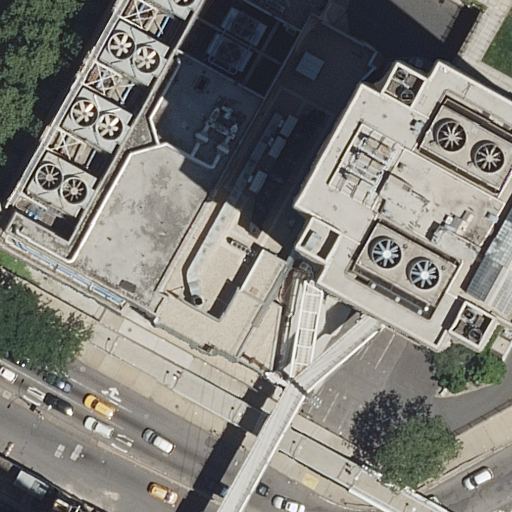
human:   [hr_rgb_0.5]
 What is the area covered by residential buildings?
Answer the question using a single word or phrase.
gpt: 4771m2

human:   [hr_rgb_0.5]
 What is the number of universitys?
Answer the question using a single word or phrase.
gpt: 1

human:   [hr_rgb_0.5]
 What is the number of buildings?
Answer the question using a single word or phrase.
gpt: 4

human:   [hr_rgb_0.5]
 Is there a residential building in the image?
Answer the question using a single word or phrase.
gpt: yes

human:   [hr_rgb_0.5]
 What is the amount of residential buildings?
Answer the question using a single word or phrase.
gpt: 4

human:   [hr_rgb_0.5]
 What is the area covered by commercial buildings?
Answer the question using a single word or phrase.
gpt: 0m2

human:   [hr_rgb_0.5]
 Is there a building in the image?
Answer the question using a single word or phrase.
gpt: yes

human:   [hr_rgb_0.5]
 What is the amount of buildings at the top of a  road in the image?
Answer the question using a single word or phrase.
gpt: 2

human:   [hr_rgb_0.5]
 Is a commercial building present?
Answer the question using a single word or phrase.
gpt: no

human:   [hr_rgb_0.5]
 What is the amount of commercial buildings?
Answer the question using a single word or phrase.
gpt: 0

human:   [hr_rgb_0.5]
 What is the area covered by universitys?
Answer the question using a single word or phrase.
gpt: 8295m2

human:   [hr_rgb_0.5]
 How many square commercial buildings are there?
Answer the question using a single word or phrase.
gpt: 0

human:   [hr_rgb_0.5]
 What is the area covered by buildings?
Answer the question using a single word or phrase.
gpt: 4771m2

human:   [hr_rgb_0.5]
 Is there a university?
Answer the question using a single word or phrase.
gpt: yes

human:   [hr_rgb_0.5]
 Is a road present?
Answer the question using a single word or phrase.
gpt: yes

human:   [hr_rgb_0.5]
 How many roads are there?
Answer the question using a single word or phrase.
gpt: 11

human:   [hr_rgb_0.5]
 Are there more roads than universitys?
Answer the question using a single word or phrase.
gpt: yes

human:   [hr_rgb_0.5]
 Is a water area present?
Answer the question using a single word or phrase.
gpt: no

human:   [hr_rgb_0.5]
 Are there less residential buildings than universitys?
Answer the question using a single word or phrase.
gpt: no

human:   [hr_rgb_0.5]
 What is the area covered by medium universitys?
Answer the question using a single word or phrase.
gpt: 0m2

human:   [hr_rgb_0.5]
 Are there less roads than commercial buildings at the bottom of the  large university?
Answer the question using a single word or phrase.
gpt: no

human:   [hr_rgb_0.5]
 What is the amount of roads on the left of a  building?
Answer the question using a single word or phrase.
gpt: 11

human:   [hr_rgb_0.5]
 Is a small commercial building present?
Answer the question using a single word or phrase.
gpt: no

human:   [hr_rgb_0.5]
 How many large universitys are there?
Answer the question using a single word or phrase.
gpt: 1

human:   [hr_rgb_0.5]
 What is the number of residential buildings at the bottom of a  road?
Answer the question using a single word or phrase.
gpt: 3

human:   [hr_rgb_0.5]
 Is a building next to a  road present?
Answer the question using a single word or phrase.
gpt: yes

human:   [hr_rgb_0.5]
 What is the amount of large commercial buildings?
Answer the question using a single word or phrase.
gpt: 0

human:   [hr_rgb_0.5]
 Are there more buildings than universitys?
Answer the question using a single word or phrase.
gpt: yes

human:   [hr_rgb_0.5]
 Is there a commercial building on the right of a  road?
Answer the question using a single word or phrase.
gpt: no

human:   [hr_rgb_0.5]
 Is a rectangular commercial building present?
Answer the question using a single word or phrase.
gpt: no

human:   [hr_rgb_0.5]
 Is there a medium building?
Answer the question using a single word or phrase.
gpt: yes

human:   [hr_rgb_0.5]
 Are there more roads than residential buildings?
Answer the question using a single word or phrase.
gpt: yes

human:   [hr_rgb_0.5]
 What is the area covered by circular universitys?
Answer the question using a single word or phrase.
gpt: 0m2

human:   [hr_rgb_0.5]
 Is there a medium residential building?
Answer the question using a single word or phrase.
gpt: yes

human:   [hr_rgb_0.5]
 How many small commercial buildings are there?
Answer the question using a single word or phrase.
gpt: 0

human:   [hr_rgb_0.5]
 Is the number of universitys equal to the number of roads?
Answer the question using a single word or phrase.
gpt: no

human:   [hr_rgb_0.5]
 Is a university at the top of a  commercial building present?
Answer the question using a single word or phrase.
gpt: no

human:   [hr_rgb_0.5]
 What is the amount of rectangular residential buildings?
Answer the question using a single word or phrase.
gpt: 1

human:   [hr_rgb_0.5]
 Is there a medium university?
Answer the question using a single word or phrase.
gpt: no

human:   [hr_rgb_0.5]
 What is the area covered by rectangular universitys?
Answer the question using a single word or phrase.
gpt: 0m2

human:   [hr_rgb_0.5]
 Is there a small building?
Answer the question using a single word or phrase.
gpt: yes

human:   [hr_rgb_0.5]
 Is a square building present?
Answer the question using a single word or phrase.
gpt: no

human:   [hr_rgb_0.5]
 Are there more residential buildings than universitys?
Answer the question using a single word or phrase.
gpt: yes

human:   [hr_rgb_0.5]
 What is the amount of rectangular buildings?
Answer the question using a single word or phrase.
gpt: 1

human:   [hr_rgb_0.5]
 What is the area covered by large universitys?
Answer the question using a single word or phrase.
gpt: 8295m2

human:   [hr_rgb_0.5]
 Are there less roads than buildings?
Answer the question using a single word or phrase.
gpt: no

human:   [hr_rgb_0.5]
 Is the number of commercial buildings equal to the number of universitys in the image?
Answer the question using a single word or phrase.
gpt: no

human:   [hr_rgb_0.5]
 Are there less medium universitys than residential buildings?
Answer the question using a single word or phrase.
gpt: yes

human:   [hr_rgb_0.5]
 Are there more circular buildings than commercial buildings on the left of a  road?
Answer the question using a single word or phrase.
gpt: no

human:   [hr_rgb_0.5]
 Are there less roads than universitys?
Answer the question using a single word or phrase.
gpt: no

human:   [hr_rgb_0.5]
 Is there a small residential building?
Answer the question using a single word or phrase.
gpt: yes

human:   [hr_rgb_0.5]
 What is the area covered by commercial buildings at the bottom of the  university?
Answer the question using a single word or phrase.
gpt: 0m2

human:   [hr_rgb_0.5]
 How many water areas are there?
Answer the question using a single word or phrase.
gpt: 0

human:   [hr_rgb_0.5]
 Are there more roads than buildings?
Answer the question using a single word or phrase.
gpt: yes

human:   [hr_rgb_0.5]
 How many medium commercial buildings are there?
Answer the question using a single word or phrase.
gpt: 0

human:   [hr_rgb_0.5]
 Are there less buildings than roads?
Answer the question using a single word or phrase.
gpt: yes

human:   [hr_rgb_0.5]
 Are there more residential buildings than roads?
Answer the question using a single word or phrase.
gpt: no

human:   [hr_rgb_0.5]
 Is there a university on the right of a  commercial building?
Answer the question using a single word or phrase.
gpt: no

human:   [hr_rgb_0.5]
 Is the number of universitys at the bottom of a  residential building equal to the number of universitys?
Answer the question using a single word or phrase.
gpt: no

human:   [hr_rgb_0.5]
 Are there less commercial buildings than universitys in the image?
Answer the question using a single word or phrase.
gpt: yes

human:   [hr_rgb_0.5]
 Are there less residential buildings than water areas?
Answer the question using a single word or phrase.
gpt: no

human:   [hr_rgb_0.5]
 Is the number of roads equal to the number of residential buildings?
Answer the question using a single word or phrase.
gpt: no

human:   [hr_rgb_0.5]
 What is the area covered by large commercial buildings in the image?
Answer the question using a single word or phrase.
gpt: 0m2

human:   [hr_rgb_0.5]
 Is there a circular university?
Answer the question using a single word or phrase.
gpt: no